Question: I saw a question like this the other day and I was hoping it would be answered but it seems to of been deleted now. Im not sure why.
What I have been following is <URL> tutorial on importing data into core data on launch and populating a table with it. His tutorials are excellent but he does not then explain how to provide a detail view for the application. The final tutorial ends on this:

I am lost about how to create the detail view using core data. I have done so using an array but I cannot seem to incorporate it into this situation.
Has anyone done this tutorial before? Can I get directions into what method I should be looking at?
I have completed a detail view before using an array shown in <URL>. Would this work with core data?
I have been looking at this for a few days and it is breaking me down. I have done similar applications before but never with core data and I am a bit confused about passing the Data Between View Controllers.
Any suggestions or directions about where I should be looking?
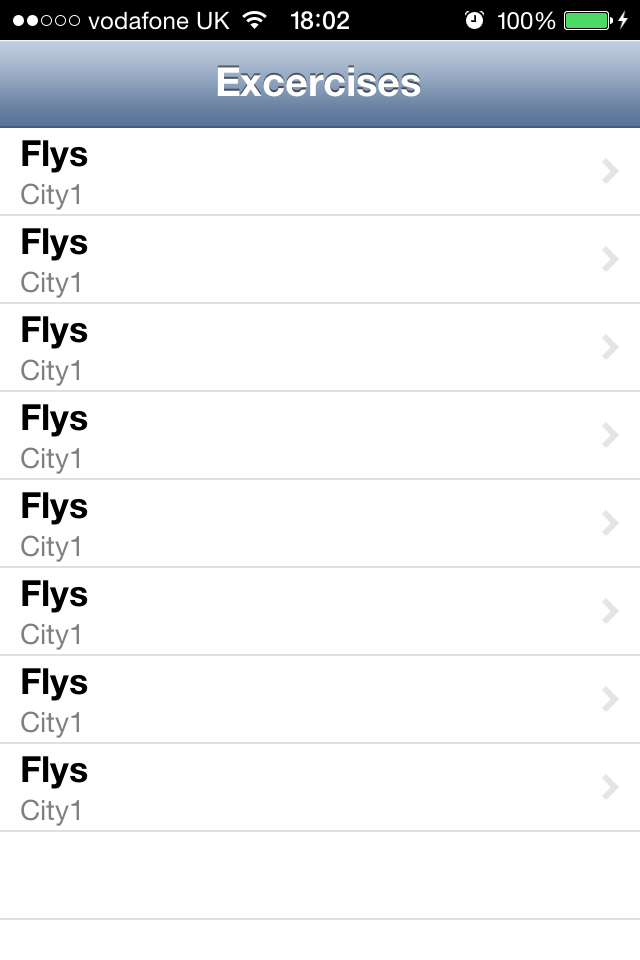
Answer: Create a new UIViewController to act as your detail view controller. Give it a constructor so that you can pass in the data you want to use to customize it. <URL> describes how to create a generic detail view controller, you'd just need to expand it to customize the init method so you can pass in your data, and then use the data within the detail view to populate any relevant fields.